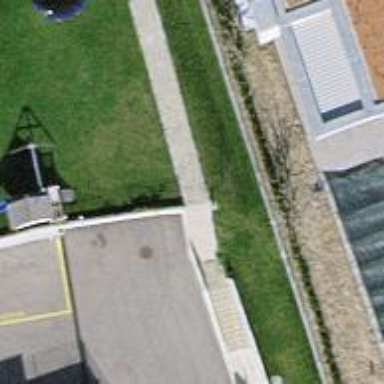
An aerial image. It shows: Set of concrete steps.